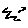
Label: zigzag